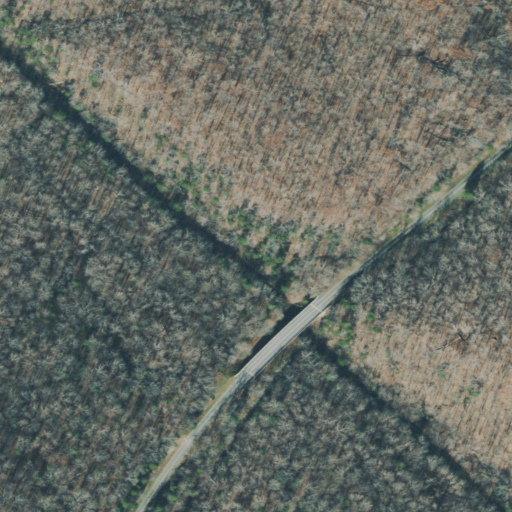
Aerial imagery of valley in Tennessee named Bradford Hollow containing deciduous forest, open development, mixed forest, and low intensity development